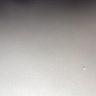
Metastatic tissue present: no